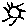
Label: sun